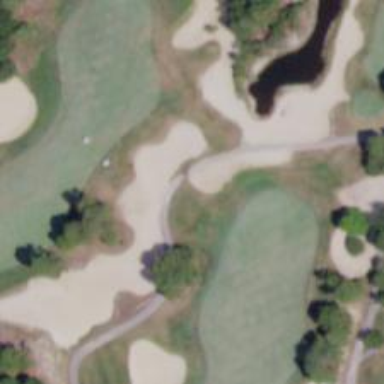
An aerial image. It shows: Footway that serves as golf path.